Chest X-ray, PA view. Patient: 79 years old, sex M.
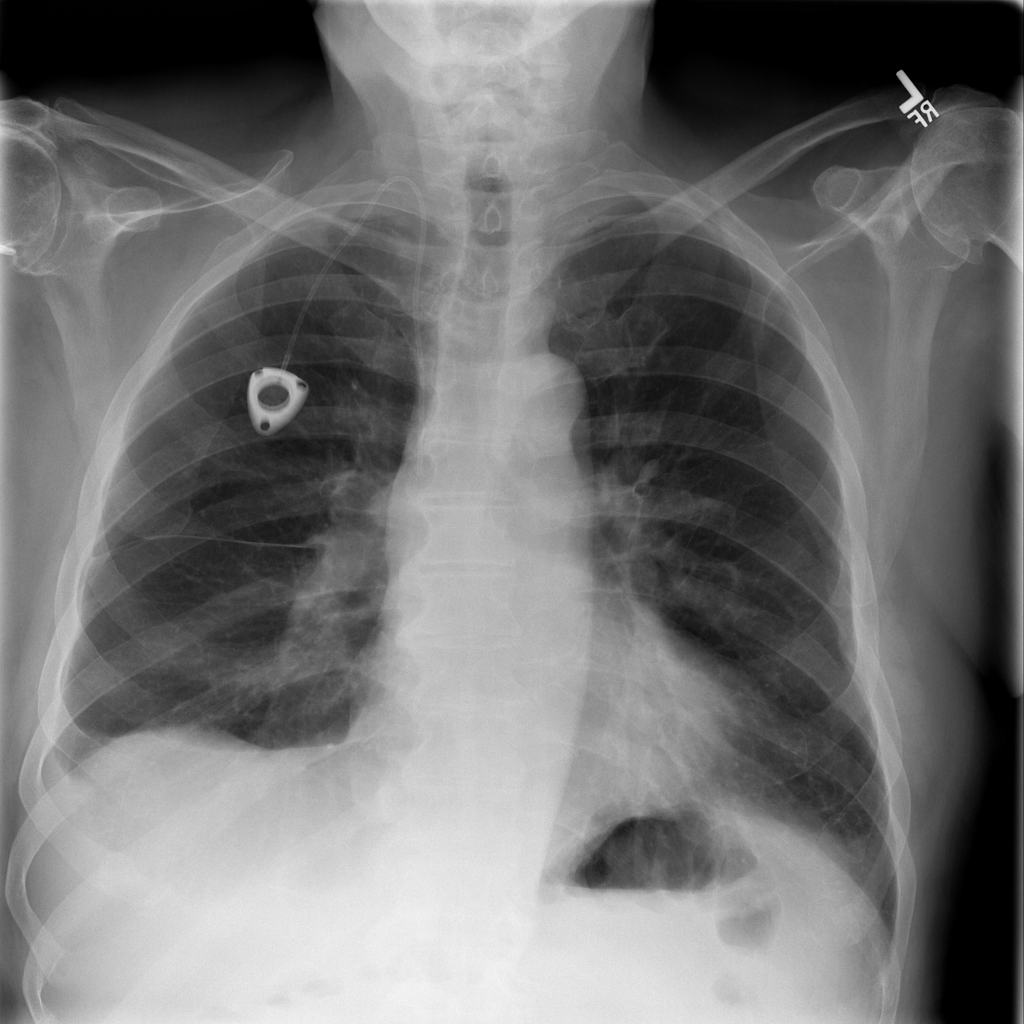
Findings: Effusion